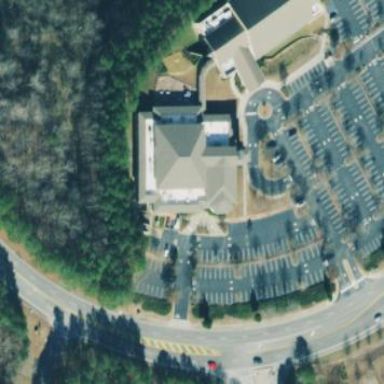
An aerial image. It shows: Beautiful church building.